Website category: university
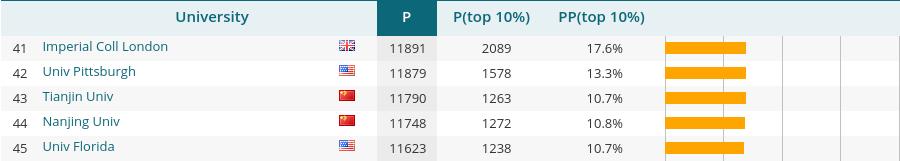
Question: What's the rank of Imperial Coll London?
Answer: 41

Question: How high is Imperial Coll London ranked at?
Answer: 41

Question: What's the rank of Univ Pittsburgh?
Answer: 42

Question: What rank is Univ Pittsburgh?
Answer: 42

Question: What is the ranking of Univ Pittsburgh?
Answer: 42

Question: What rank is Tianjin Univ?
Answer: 43

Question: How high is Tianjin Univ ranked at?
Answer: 43

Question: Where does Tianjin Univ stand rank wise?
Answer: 43

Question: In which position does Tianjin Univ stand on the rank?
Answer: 43

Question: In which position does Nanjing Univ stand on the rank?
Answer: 44

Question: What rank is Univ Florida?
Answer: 45

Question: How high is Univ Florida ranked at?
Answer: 45

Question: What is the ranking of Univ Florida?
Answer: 45

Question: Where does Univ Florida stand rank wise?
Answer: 45

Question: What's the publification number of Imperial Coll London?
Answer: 11891

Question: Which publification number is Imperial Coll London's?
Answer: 11891

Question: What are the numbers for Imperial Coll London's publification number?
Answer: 11891

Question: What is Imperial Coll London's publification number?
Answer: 11891

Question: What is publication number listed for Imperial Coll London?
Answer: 11891

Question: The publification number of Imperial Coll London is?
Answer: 11891

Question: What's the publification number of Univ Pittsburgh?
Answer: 11879

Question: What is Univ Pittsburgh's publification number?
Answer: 11879

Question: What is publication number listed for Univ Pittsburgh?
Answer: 11879

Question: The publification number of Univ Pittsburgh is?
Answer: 11879

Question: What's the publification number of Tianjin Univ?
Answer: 11790

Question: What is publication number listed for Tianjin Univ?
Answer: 11790

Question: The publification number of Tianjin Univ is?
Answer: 11790

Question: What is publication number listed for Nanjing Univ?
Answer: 11748

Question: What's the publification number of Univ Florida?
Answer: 11623

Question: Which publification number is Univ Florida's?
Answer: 11623

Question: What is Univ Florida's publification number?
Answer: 11623

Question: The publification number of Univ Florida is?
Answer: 11623

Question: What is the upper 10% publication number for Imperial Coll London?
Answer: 2089

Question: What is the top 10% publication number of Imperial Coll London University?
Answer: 2089

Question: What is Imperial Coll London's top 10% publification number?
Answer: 2089

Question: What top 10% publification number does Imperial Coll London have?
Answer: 2089

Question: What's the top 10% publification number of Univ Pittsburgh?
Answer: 1578

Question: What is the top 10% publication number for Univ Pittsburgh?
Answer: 1578

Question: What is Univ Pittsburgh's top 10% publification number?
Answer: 1578

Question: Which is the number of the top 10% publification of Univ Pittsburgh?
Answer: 1578

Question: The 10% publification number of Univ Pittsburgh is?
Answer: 1578

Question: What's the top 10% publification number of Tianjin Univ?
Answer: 1263

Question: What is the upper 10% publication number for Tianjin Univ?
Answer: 1263

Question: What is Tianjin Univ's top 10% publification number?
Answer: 1263

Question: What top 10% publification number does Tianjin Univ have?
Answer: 1263

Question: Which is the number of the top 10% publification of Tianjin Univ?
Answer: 1263

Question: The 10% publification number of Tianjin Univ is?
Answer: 1263

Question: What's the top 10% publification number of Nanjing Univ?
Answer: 1272

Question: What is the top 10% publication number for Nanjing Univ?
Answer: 1272

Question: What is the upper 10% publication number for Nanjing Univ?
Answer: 1272

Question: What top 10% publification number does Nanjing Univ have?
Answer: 1272

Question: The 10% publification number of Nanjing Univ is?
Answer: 1272

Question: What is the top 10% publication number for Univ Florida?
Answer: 1238

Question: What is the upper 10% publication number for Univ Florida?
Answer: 1238

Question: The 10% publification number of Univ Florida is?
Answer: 1238

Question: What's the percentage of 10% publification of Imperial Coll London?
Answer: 17.6%

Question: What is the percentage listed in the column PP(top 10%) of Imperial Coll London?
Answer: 17.6%

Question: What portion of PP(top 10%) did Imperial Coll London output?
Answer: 17.6%

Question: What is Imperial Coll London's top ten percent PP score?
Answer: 17.6%

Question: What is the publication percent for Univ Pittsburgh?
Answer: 13.3%

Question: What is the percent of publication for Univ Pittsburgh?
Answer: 13.3%

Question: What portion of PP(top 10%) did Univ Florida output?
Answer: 10.7%

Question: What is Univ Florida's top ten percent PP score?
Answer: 10.7%

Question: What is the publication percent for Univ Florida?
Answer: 10.7%